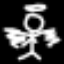
Label: angel